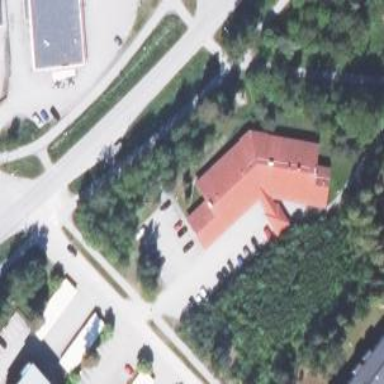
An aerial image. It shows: Public building.